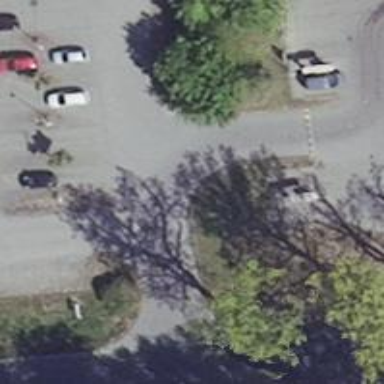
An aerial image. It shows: Road serving as parking aisle.